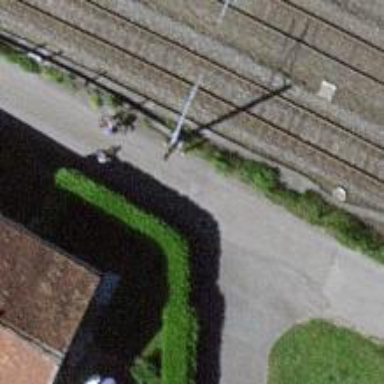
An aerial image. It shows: Hedge barrier.